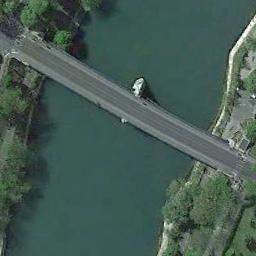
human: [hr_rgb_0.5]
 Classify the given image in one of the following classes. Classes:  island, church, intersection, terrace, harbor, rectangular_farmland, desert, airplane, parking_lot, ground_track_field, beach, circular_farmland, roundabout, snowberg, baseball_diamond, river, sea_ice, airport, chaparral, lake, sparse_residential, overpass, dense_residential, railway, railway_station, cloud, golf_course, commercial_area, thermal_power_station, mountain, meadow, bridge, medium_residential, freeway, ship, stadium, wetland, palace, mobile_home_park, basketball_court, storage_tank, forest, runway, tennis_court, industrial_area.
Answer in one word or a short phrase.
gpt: bridge